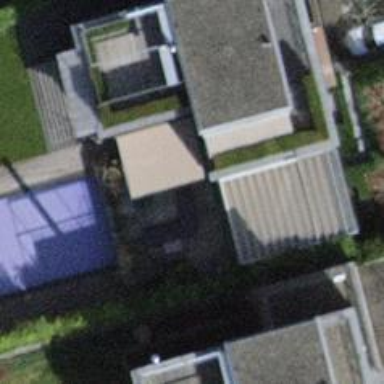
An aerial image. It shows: The building has flat roof oriented across.